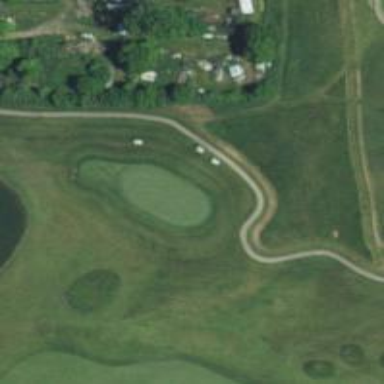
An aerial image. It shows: Path used for both walking and golf.